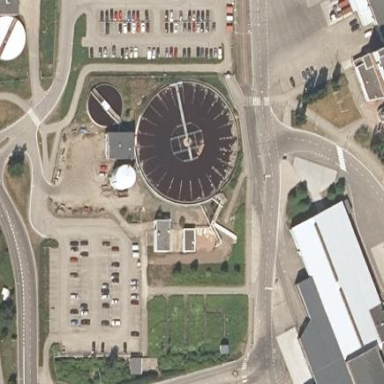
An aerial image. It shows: Building with storage tank.